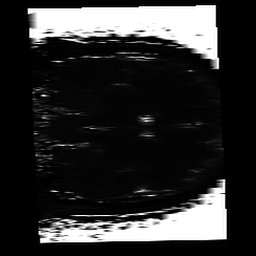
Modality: T2map
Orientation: coronal
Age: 40
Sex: male
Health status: ill